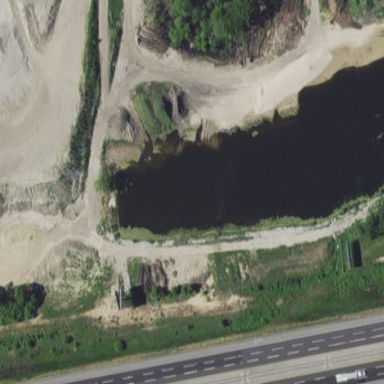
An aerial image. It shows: Pond with natural water.